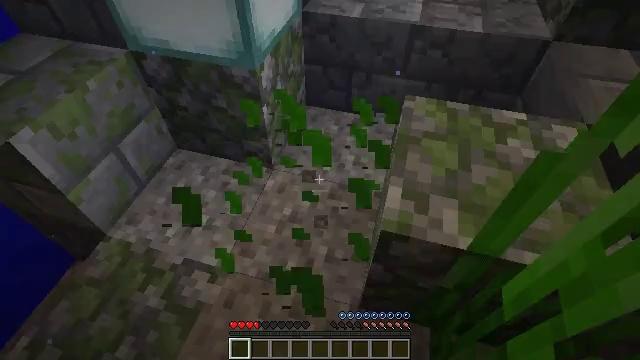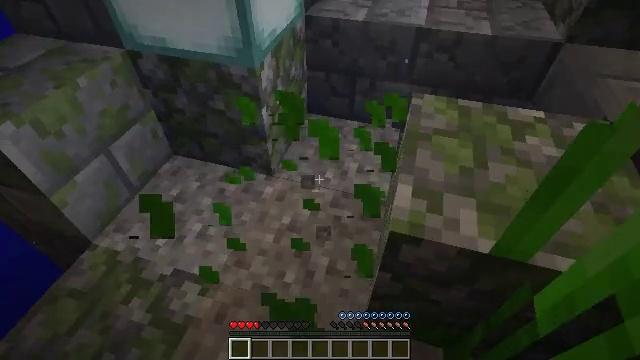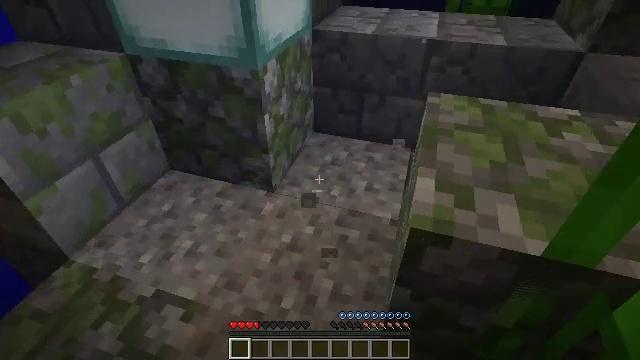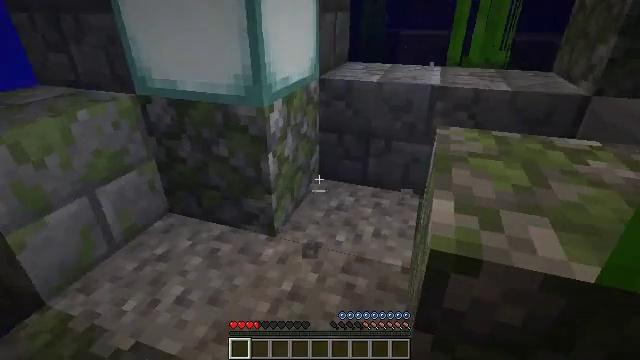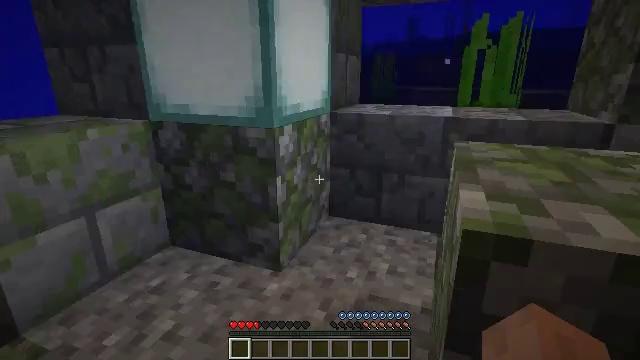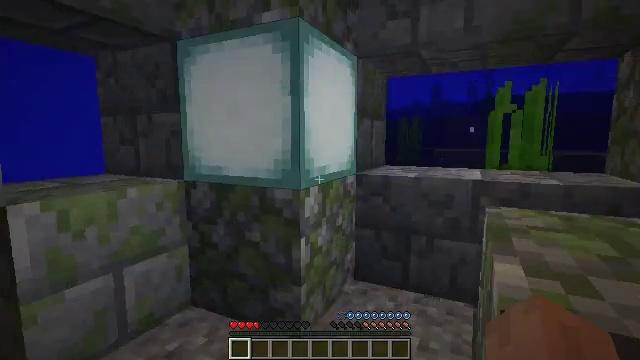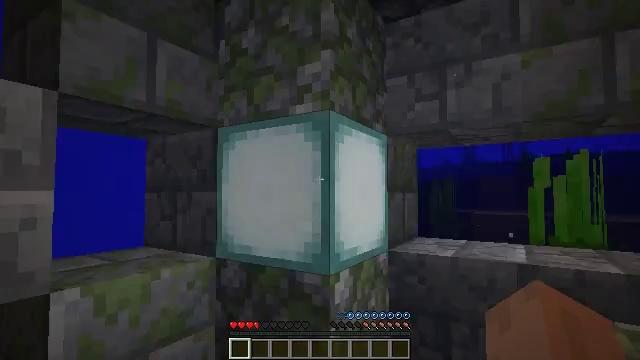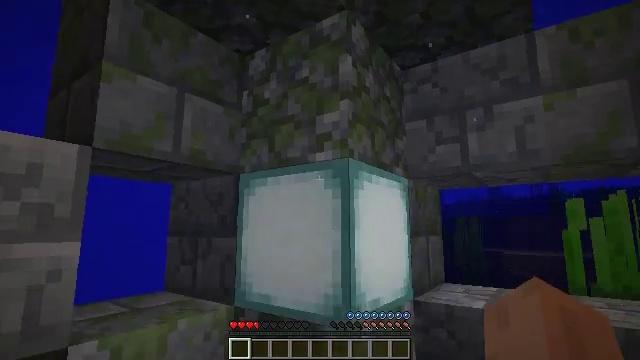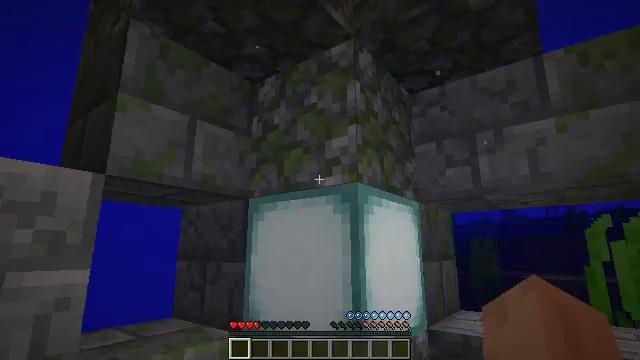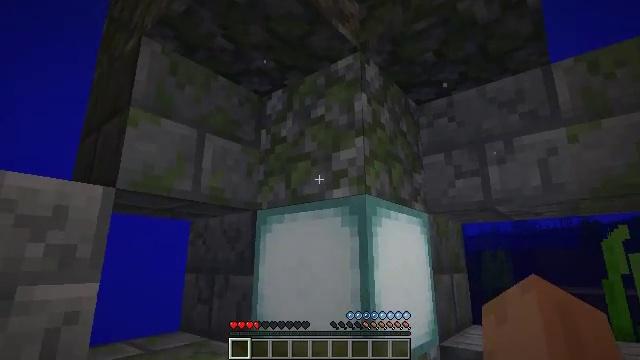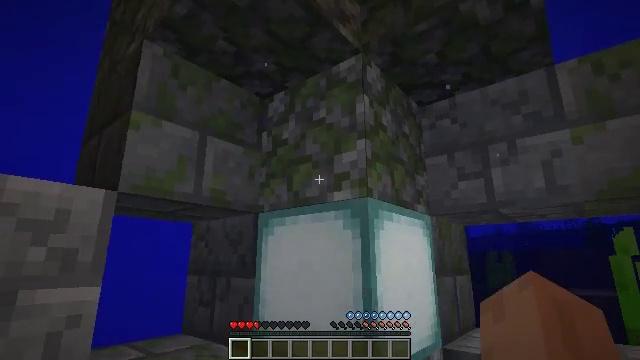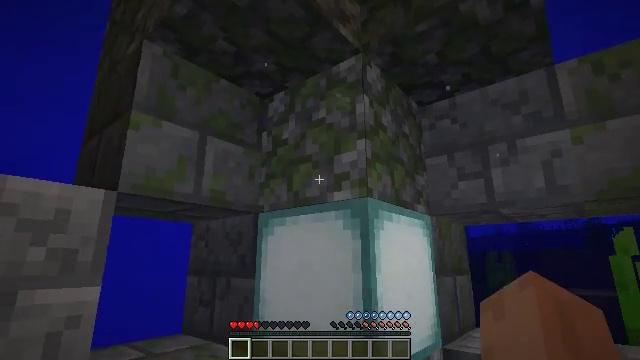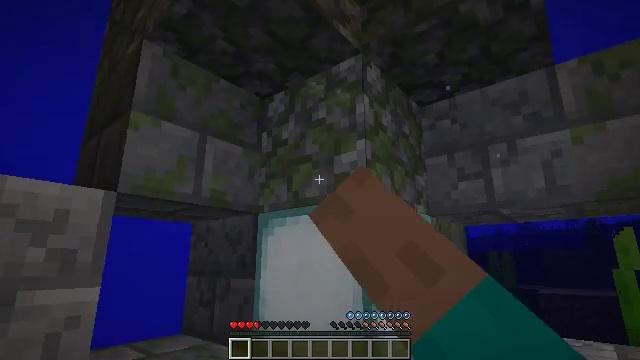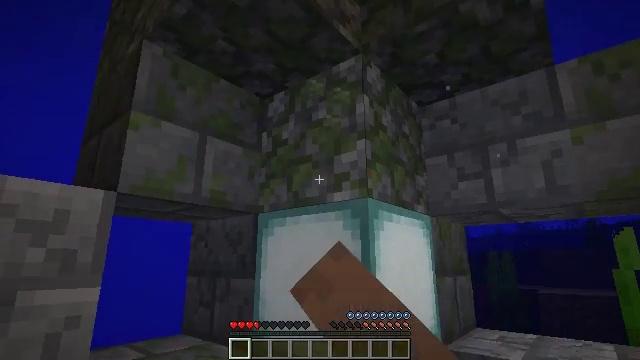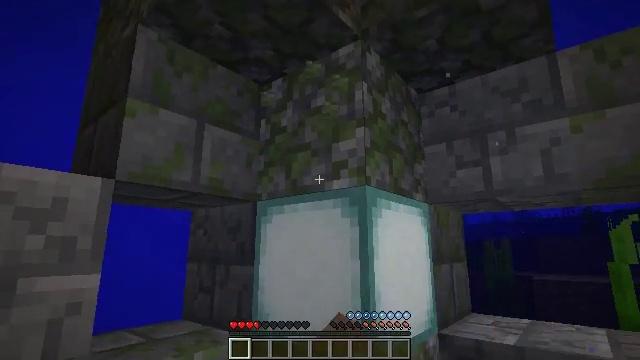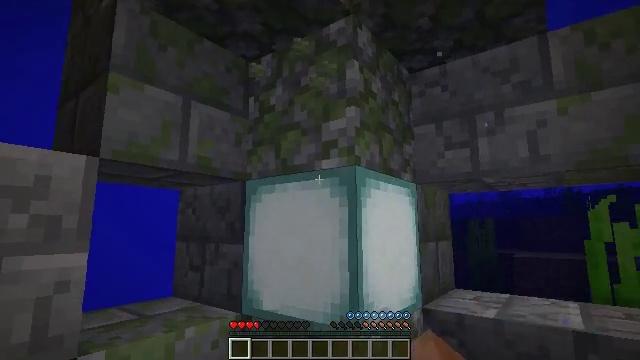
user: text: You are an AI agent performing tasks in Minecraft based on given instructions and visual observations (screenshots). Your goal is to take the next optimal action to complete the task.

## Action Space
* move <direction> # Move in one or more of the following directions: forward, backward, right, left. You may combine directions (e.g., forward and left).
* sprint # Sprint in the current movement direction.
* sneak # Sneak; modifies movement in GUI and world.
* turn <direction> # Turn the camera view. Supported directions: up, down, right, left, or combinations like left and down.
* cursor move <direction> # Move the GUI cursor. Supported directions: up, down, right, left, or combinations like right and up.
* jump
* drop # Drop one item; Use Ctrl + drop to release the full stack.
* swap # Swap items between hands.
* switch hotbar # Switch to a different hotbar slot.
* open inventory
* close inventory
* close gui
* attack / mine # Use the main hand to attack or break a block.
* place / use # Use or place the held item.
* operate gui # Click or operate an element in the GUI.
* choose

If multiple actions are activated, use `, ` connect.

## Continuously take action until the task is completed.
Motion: motion action
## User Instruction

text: Attack the sea lantern to retrieve it.
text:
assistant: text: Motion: move forward, sneak, turn up
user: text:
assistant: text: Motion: sneak, turn left and up
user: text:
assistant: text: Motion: sneak, turn left and up
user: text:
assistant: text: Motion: turn left and up
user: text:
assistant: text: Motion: turn left and up
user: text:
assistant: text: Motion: turn left and up
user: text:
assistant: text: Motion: turn left and up
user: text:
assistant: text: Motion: turn left and up
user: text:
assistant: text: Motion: turn left and up
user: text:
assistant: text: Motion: no_op
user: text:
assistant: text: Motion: attack / mine
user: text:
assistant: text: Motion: attack / mine
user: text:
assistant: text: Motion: attack / mine
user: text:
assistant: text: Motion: turn down, attack / mine
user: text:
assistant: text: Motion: turn right and down, attack / mine
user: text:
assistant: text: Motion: turn right and down, attack / mine
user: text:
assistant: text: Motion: attack / mine
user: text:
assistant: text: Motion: attack / mine
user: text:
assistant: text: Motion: attack / mine
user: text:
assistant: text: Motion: attack / mine
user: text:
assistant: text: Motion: attack / mine
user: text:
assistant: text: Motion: attack / mine
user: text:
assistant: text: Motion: turn down, attack / mine
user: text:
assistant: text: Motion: attack / mine
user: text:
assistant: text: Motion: attack / mine
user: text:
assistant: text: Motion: attack / mine
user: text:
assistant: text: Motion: attack / mine
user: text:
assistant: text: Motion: attack / mine
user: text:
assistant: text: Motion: attack / mine
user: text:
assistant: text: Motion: attack / mine